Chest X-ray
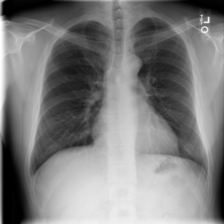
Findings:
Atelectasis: negative
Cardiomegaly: negative
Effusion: negative
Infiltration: negative
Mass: negative
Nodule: negative
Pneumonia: negative
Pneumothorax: negative
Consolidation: negative
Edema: negative
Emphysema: negative
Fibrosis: negative
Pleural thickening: negative
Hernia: negative